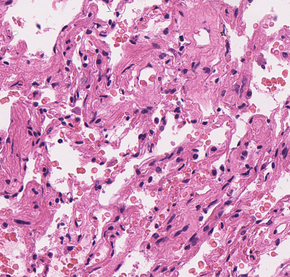
Tumor epithelial tissue: no
Tumor-associated stroma tissue: no
Normal tissue: yes